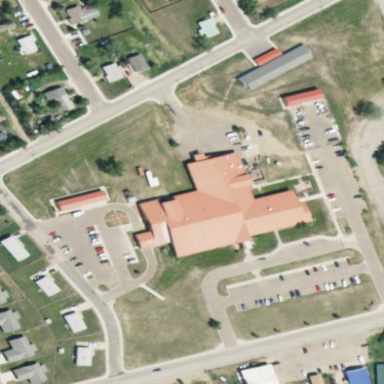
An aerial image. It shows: Hospital providing healthcare services.